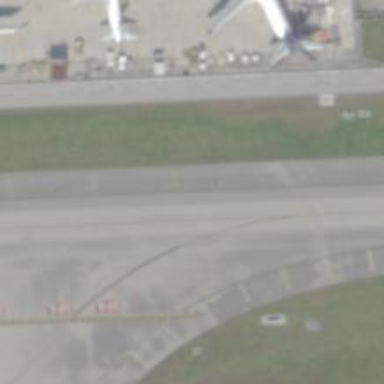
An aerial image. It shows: View of taxiway at the airport.